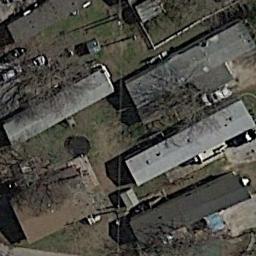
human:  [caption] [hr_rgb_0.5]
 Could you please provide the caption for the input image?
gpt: Many buildings of different shapes and sizes are in mobile home parks .

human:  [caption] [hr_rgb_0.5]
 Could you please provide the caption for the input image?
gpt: There are three rows of mobile homes .

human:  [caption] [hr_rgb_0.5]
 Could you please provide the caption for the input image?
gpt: The mobile home park has some mobile homes and bare trees .

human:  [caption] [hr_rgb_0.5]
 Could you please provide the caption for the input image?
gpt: The mobile home park is on the bare land next to some trees .

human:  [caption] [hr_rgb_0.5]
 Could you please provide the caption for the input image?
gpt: There are some buildings and withered trees in the mobile home park .